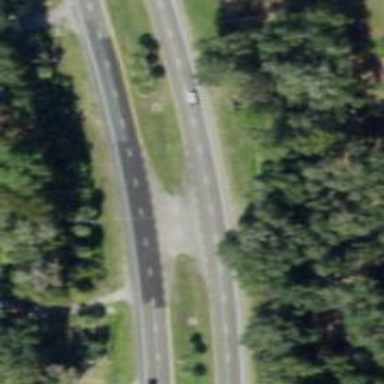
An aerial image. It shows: Primary road with asphalt surface.